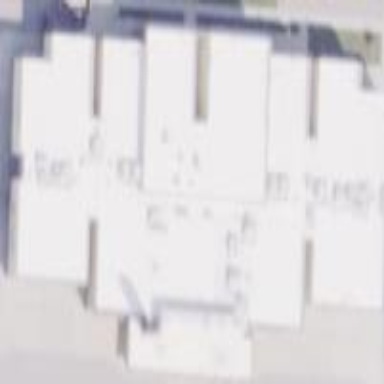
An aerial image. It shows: Cinema building.